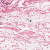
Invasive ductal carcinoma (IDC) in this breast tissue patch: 0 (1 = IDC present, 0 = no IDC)